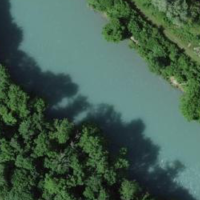
EUNIS habitat code: 15
Species observed at this site:
Allium ursinum